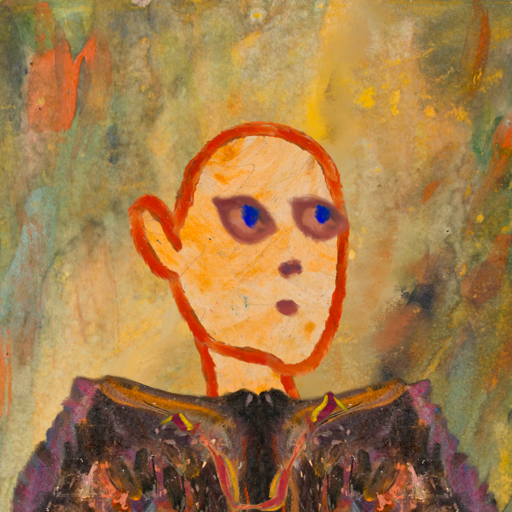
Background: Comrade, Head And Neck Side: Experience, Face Side: Mother_And_Son_Mother, Bust: Gypsy_Queen, Hair Side: Blank, Head Accessory: Blank, Second Necklace: Gypsy_Mother_1, Necklace: Blank, Baby: Blank